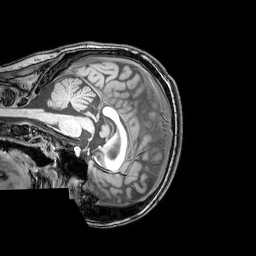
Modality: T1w
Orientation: sagittal
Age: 24
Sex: female
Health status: healthy
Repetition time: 0.081 s
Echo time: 0.037 s